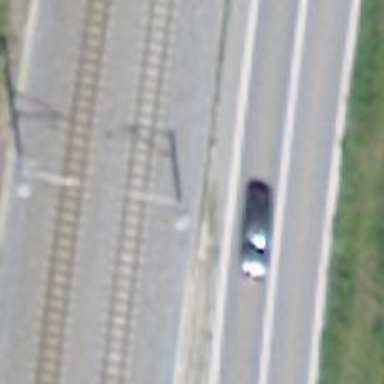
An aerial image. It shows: Catenary mast for power lines.